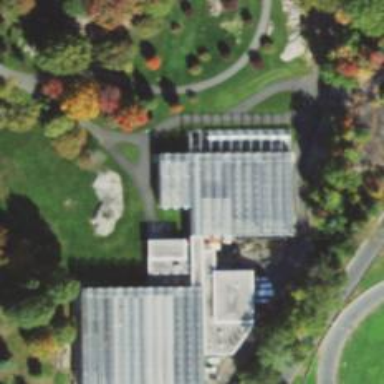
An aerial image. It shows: Greenhouse.